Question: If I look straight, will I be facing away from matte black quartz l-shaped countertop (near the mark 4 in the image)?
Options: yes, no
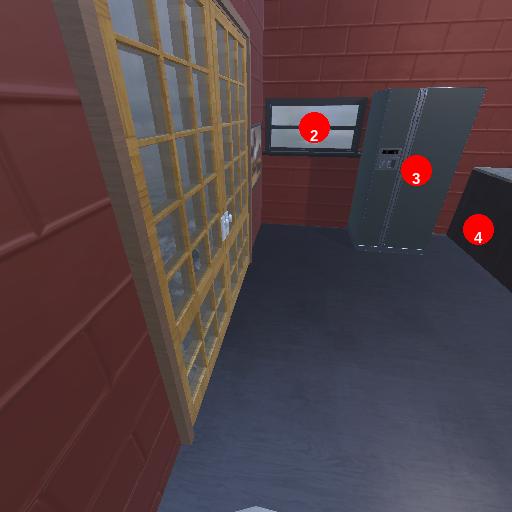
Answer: yes